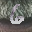
Label: 6